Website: bh-photo
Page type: delivery-shipping
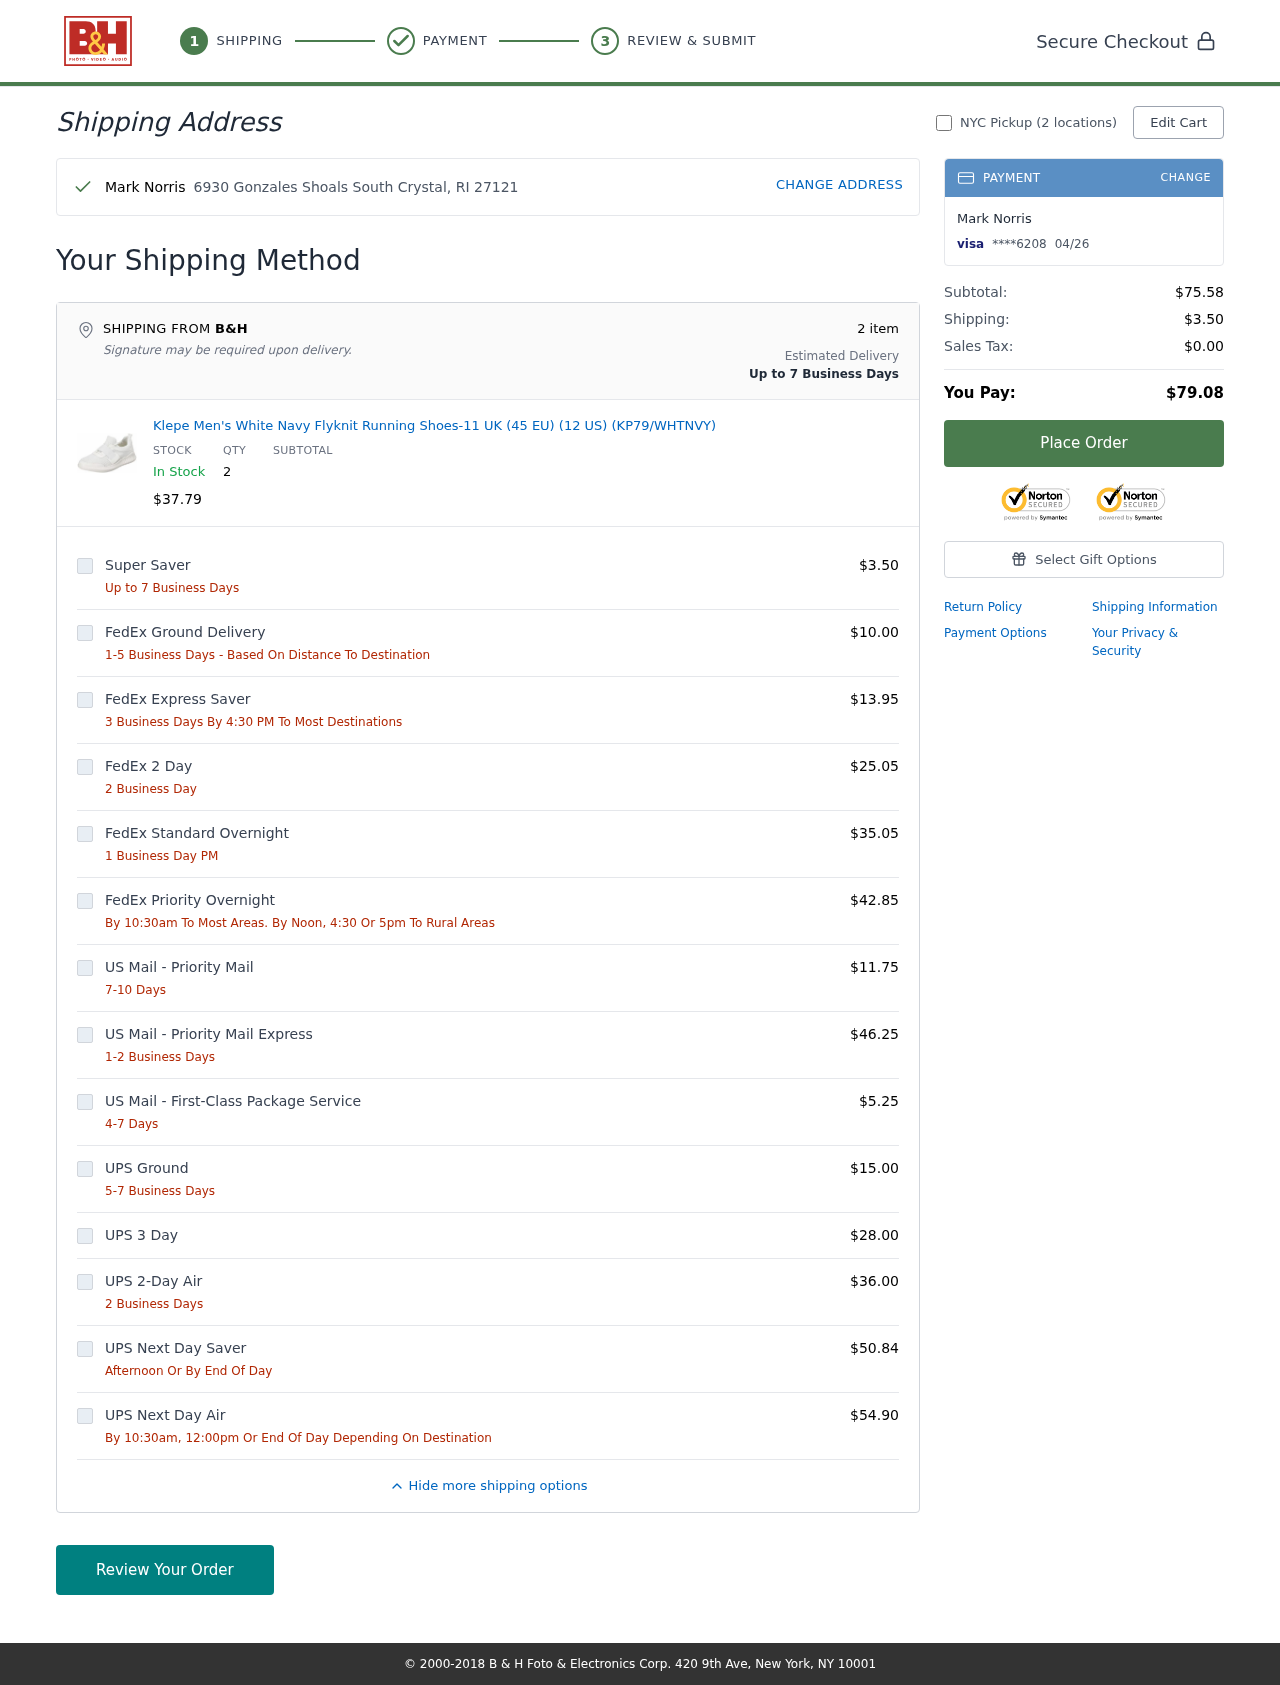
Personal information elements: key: PII_CARD_EXPIRY
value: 04/26
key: PII_CARD_LAST4
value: ****6208
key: PII_CARD_TYPE
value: visa
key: PII_CITY_STATE_ZIP
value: South Crystal, RI 27121
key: PII_FULLNAME
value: Mark Norris
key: PII_STREET
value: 6930 Gonzales Shoals
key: PII_FIRSTNAME
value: Mark
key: PII_LASTNAME
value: Norris
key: PII_FULLNAME2
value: Mark Norris
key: PII_FULLNAME3
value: Mark Norris
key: PII_FIRSTNAME2
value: Mark
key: PII_FIRSTNAME3
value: Mark
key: PII_LASTNAME2
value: Norris
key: PII_LASTNAME3
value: Norris
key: PII_FIRSTNAME_DERIVED
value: Mark
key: PII_LASTNAME_DERIVED
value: Norris
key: PII_FULLNAME_DERIVED
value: Mark Norris
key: PII_NAME_FULL_DERIVED
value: Mark Norris
Product elements: key: PRODUCT1_NAME
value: Klepe Men's White Navy Flyknit Running Shoes-11 UK (45 EU) (12 US) (KP79/WHTNVY)
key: PRODUCT1_PRICE
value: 37.79
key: PRODUCT1_QUANTITY
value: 2
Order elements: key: ORDER_NUM_ITEMS
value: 2
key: ORDER_SUBTOTAL
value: $75.58
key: ORDER_SHIPPING_COST
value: $3.50
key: ORDER_TAX
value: $0.00
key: ORDER_TOTAL
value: $79.08